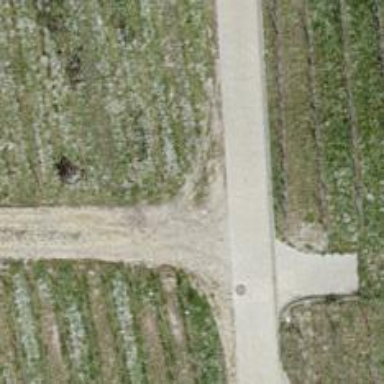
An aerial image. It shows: Well-maintained track road of grade 1.